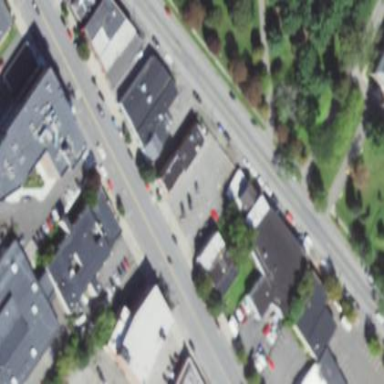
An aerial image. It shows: Retail area.